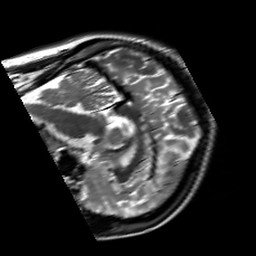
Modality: T2w
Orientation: sagittal
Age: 28
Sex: female
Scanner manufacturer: siemens
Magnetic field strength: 3 T
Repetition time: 7 s
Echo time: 0.09 s